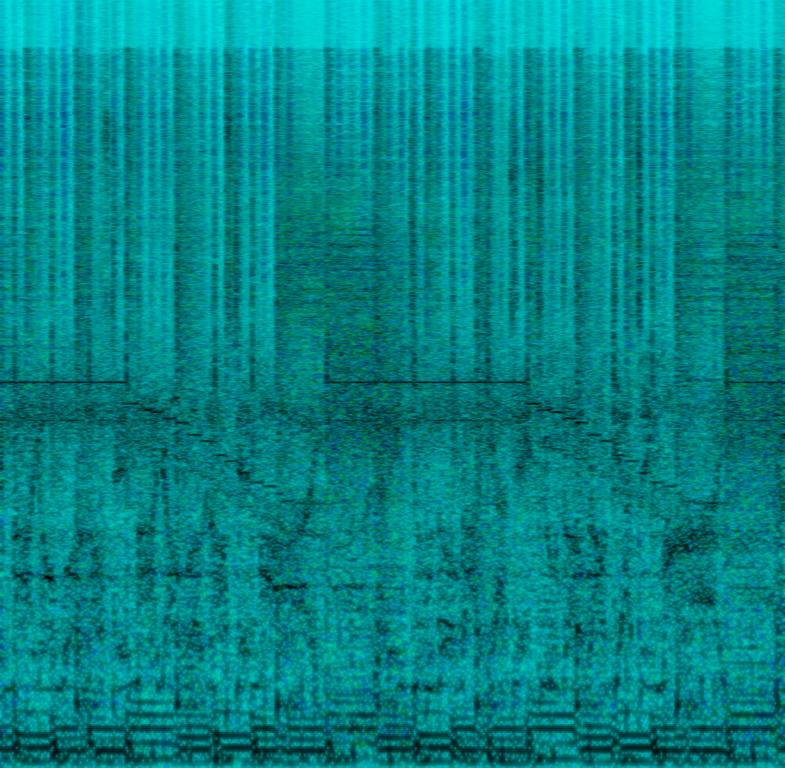
This is an industrial metal piece. The male vocalist in the lead is singing using the fry scream technique. The distorted electric guitar is playing a heavy riff while there is a groovy bass line. There is a loud metal beat being played by the acoustic drums in the rhythmic background. Industrial sound effects can be heard which are distinctive to the industrial and nu metal scenes. The atmosphere is aggressive and energetic. This piece could be played at a rock/metal bar. It could also be included in the soundtrack of an action movie/video game.